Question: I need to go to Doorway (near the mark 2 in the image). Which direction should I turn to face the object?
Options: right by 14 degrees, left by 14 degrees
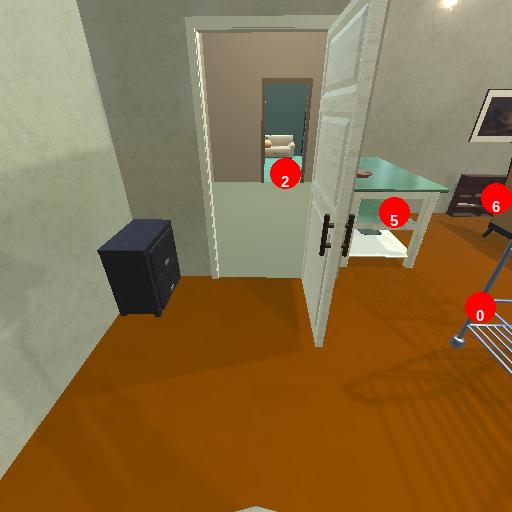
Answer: right by 14 degrees